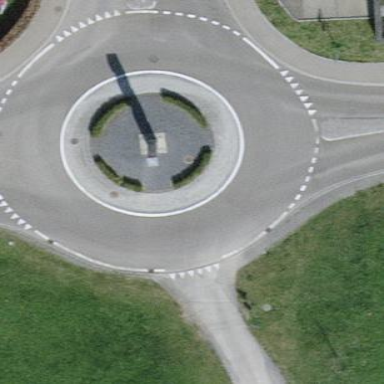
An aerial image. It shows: Residential road with paved surface leading to roundabout.